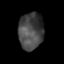
Tissue: prostate
Cell type: T cells
Senescence score: 0.2526
Nuclear area (px): 897
Mean DAPI intensity: 70.407